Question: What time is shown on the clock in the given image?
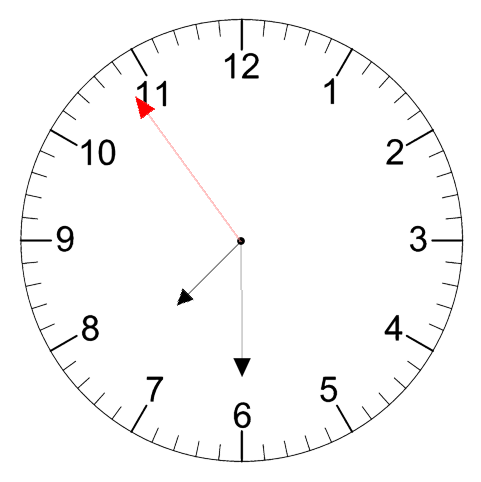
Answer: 07:29:54